Question: I want to stick two plots without any space between theme (so they share one axis).
Given:
'''
p1 <- qplot(1,1,xlab="")
p1 <- p1 +
theme(legend.position="none",
axis.text.x=element_blank(),
axis.ticks.x=element_blank(),
plot.margin=unit(c(1,1,0,1), "cm"),
panel.margin=unit(c(1,1,0,1), "cm"))
p2 <- qplot(1,2)
grid.arrange(p1,p2)
'''
Which produces:

I want to eliminate the white space between the two plots.
I have the impression tweaking heights, as has been done for widths in : <URL> is the solution, but can't figure it out.
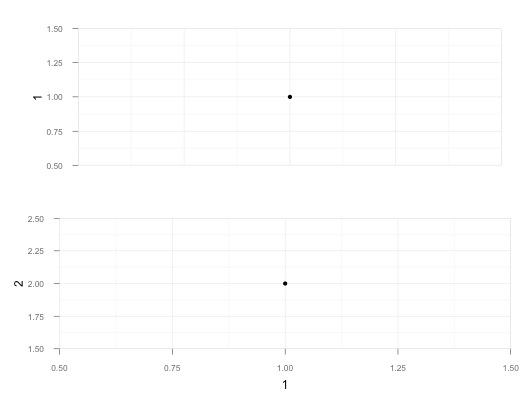
Answer: You should provide 'plot.margin' for both plots and set negative value for the bottom margin for p1 and upper margin for p2. This will ensure that both plot joins.
'''
p1 <- qplot(1,1,xlab="")+
theme(legend.position="none",
axis.text.x=element_blank(),
axis.ticks.x=element_blank(),
plot.margin=unit(c(1,1,-0.5,1), "cm"))
p2 <- qplot(1,2)+
theme(legend.position="none",
plot.margin=unit(c(-0.5,1,1,1), "cm"))
grid.arrange(p1,p2)
'''